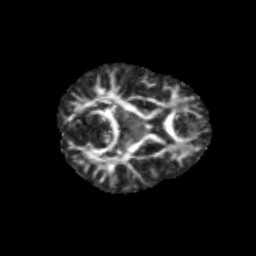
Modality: FA
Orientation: axial
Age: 9
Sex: female
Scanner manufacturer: siemens
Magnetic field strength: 3 T
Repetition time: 3.8 s
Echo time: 0.07 s